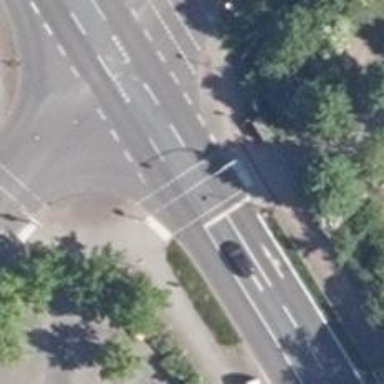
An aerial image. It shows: Crossing with traffic signals.